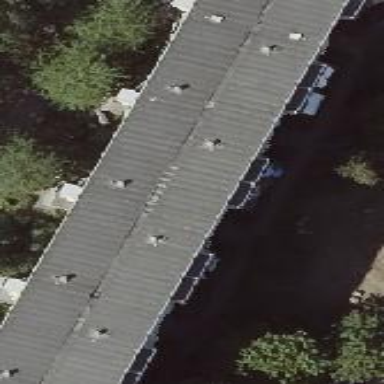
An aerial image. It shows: Apartment building with flat roof.